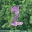
Label: 1